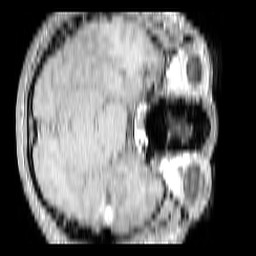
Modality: T1w
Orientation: axial
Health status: ill
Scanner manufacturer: philips
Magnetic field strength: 3 T
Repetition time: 0.3787 s
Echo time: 0.002908 s